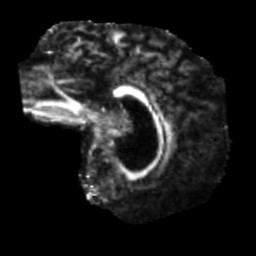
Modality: FA
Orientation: sagittal
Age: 56
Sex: male
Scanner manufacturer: siemens
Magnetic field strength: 3 T
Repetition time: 5.25 s
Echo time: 0.08 s